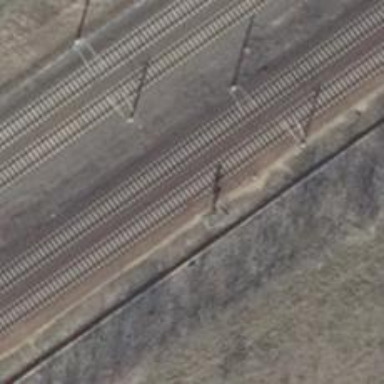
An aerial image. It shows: Railway signal.